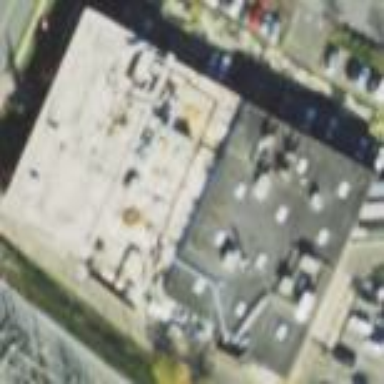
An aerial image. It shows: Manufacturing building.